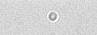
Label: camera_spot